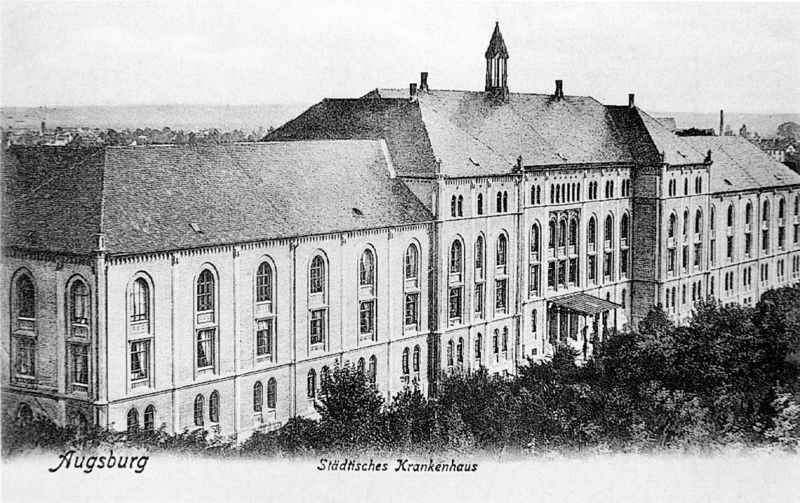
Titel: Städtisches Hauptkrankenhaus Augsburg, Henisiustraße 1, Ansicht von Südwesten (Foto um 1900)
Künstler: Franz Joseph Kollmann
Standort: Augsburg
Institution: Städtisches Hauptkrankenhaus
Schlagwörter: baum, flügel, himmel, weiß, bäume, landschaft, stadt, fenster, glas, grau, hintergrund, laterne, schwarz, zeichnung, anlage, dach, gebäude, haus, park, parkanlage, architektur, spitze, signatur, vorhang, horizont, häuser, büsche, gebüsch, gitter, front, wald, schornstein, turm, garten, vase, schrift, ansicht, bogen, fassade, ort, schule, berge, giebel, schornsteine, rundbogen, gardinen, vorhänge, inschrift, monumental, foto, fotografie, panorama, photographie, name, wei, eingang, überdachung, dreistöckig, glockenturm, türmchen, regenrinne, schwarzweiss, seite, städtisch, photo, portal, fensterreihen, karte, gesims, risalit, chwarz, walmdach, portikus, rundbögen, ziegeldach, frontansicht, vorderansicht, bergrücken, postkarte, vordach, krankenhaus, fotographie, stockwerke, graus, fot, palais, photografie, profanbau, mittelbau, repräsentativ, beschriftet, bogenfenster, neo, spitzdach, doppelfenster, häuserreihe, neugotisch, ansichtskarte, augsburg, dachluken, neogotisch, hospital, augsburger, hospitz, spital, tum, architekturfotografie, gebaüde, architekturfoto, dreiflügel, sääle, schwarweiss, dachgeschoß, architekturphoto, hausreihe, sw, augdburg, 1870, städtisches, städtisches krankenhaus, furm